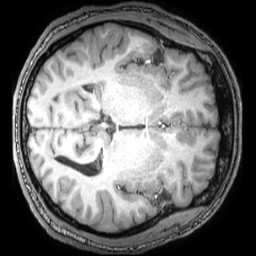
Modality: T1w
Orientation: axial
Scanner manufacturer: philips
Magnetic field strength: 3 T
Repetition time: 0.008 s
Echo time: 0.0035 s